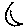
Label: moon